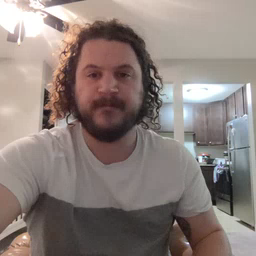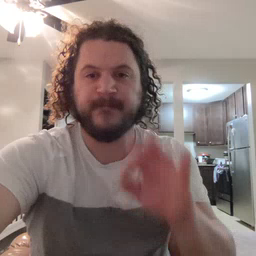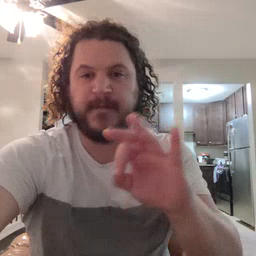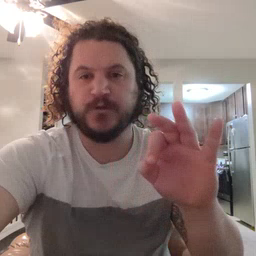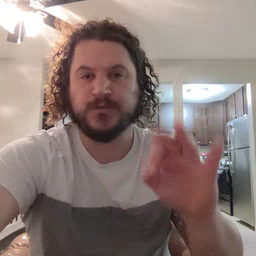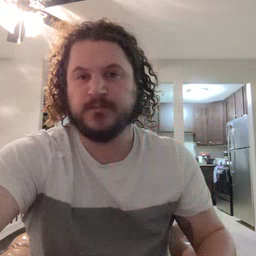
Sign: frenchfries